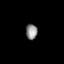
Tissue: lung
Cell type: Fibroblasts
Senescence score: 0.585
Nuclear area (px): 170
Mean DAPI intensity: 144.924